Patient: sex M, age 62
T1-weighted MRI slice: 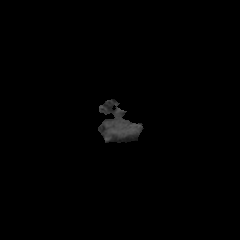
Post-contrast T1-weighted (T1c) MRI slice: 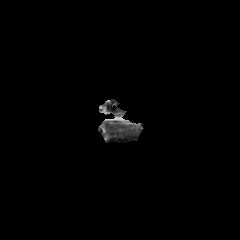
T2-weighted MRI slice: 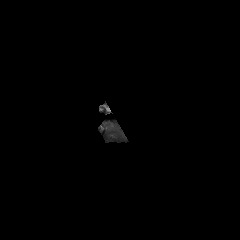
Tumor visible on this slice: no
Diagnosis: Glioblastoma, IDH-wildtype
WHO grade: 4